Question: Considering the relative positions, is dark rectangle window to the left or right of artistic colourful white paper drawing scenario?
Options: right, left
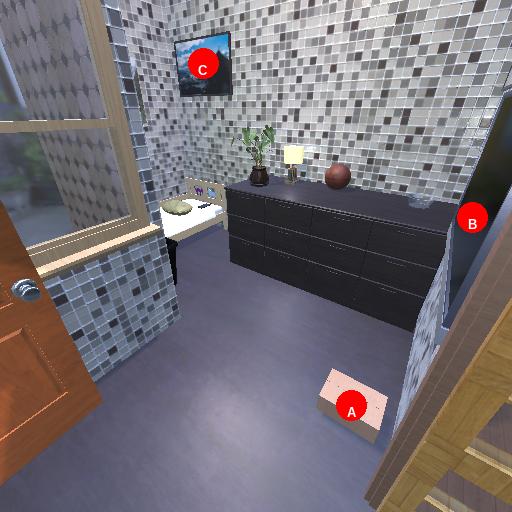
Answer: right